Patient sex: M
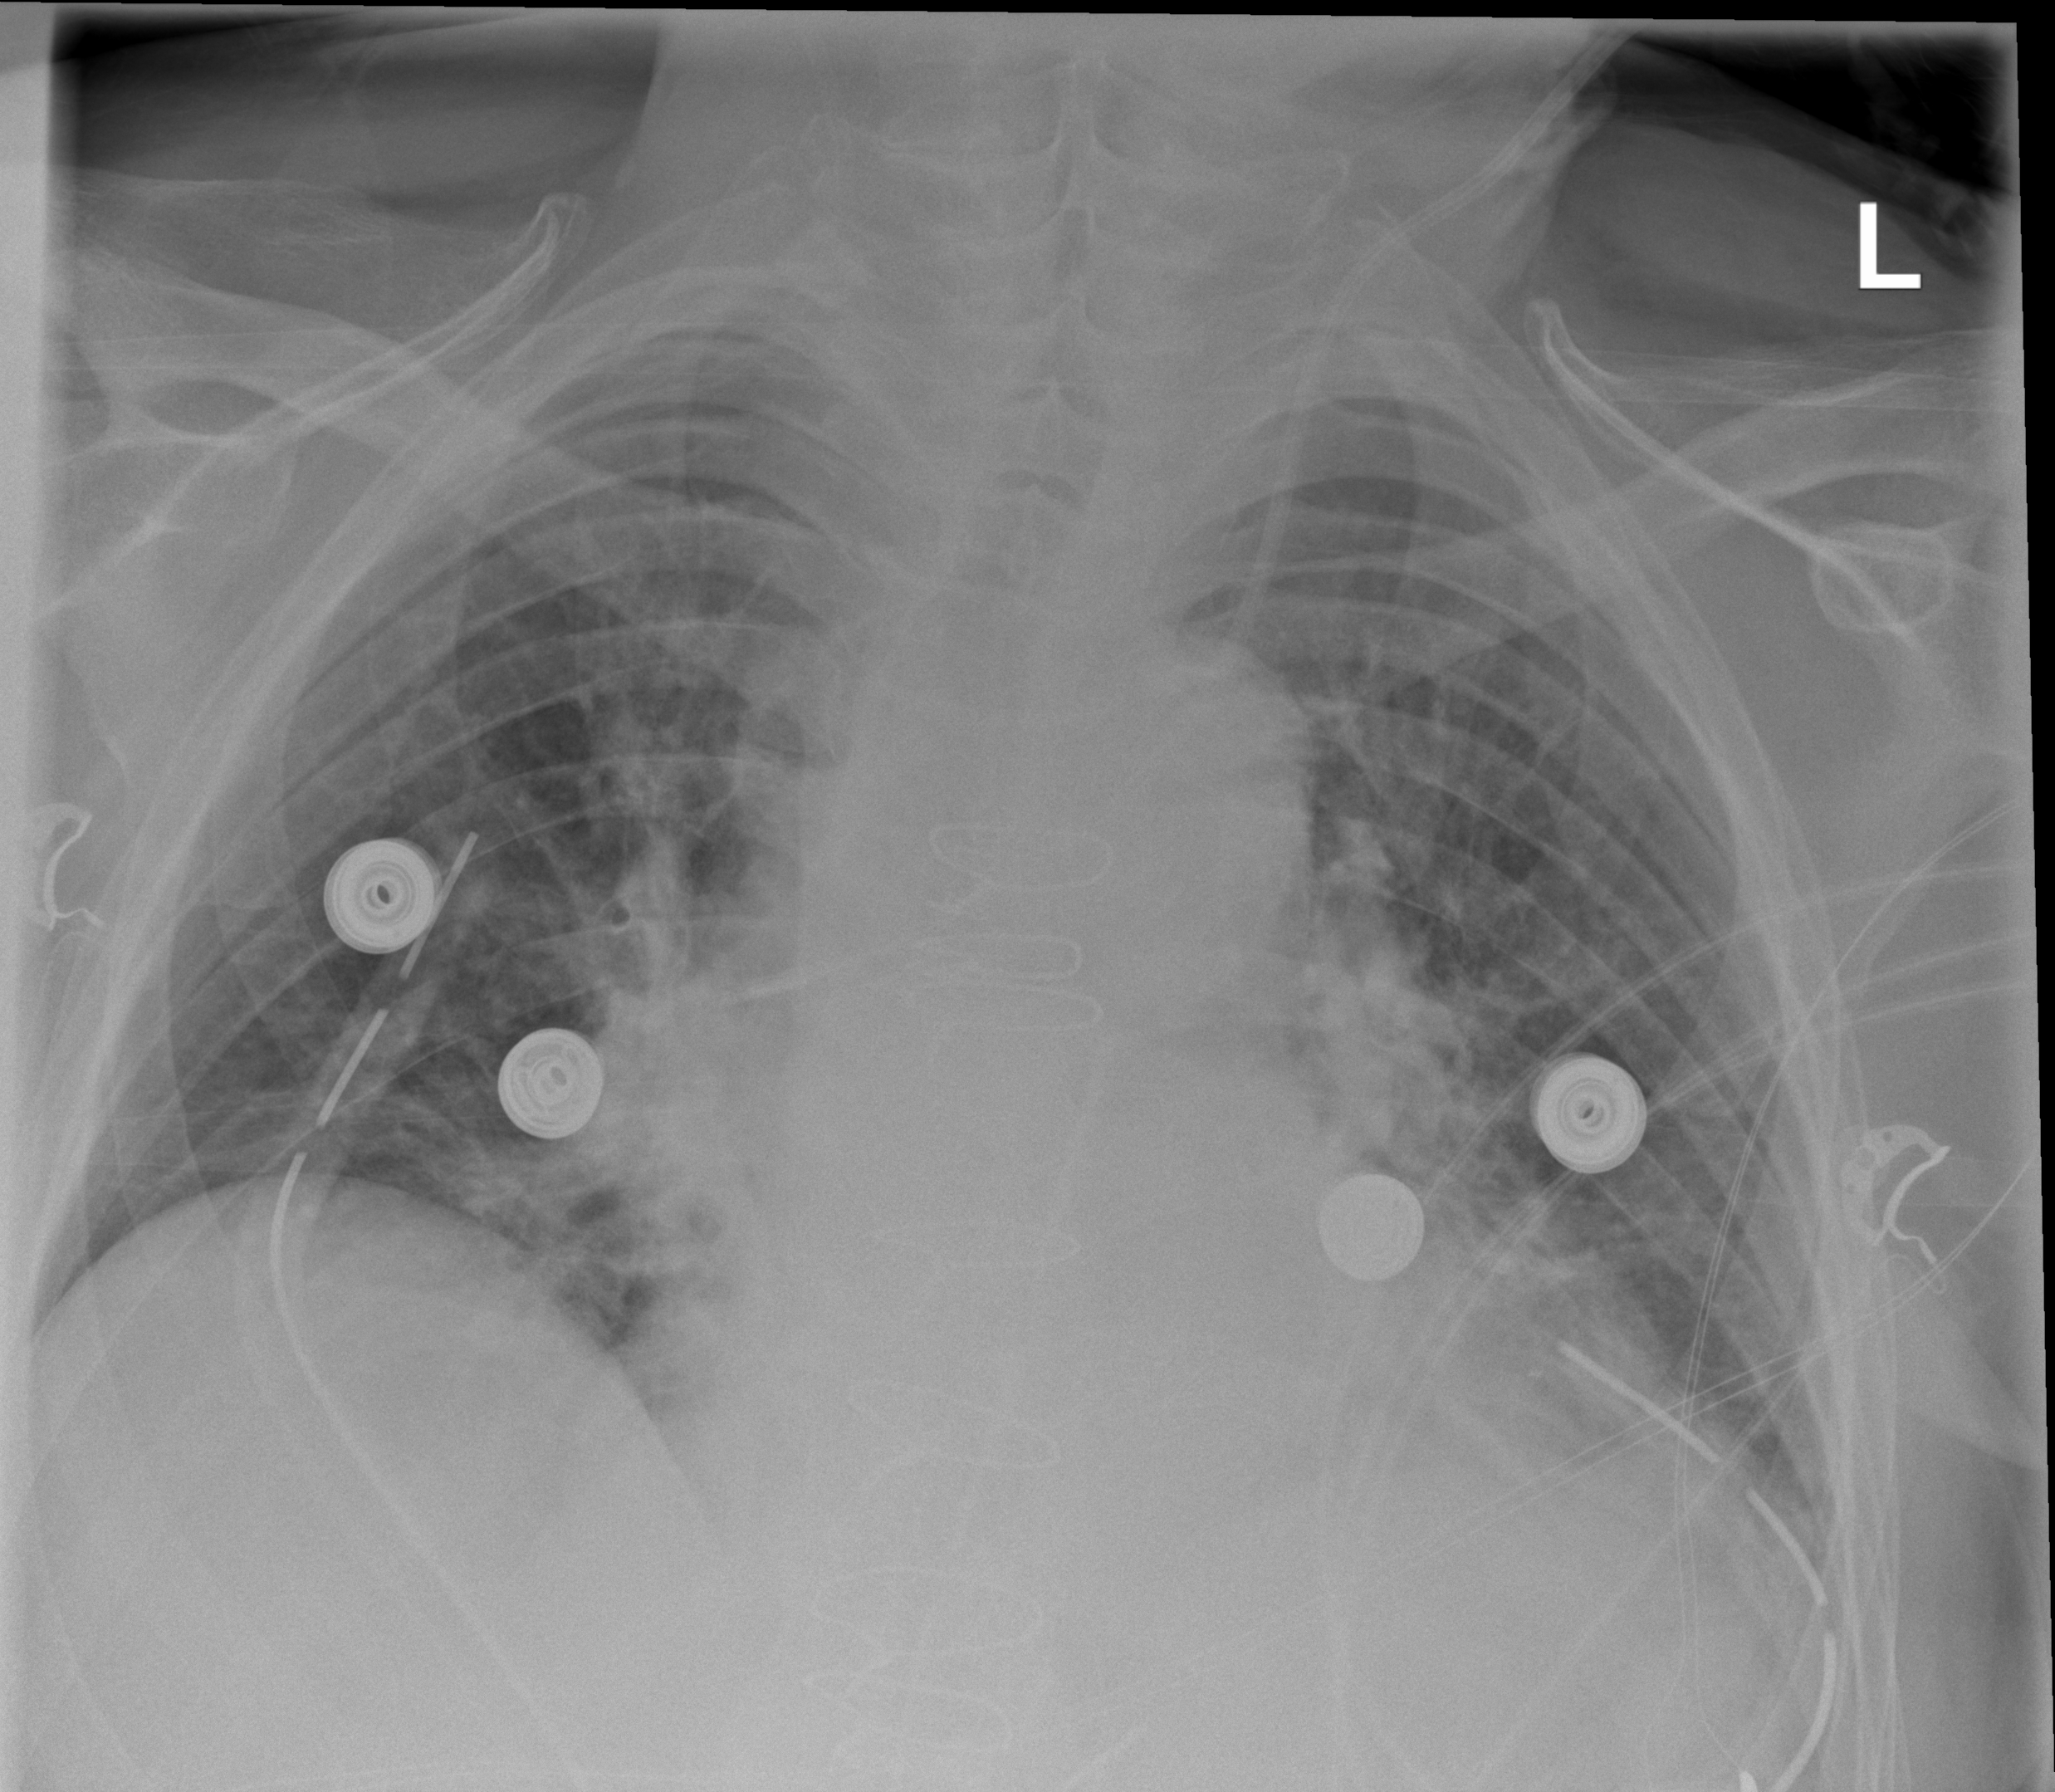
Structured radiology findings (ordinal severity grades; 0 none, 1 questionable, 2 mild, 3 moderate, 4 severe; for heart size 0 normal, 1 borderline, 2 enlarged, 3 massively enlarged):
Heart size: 2
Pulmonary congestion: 2
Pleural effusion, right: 0
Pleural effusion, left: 2
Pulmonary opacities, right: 0
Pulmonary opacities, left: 0
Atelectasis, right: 2
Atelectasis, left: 2